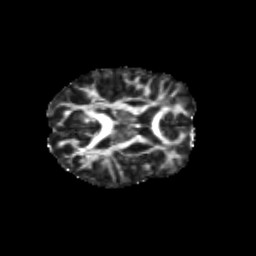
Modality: FA
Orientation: axial
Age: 9
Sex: female
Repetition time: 9.512 s
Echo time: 0.089 s